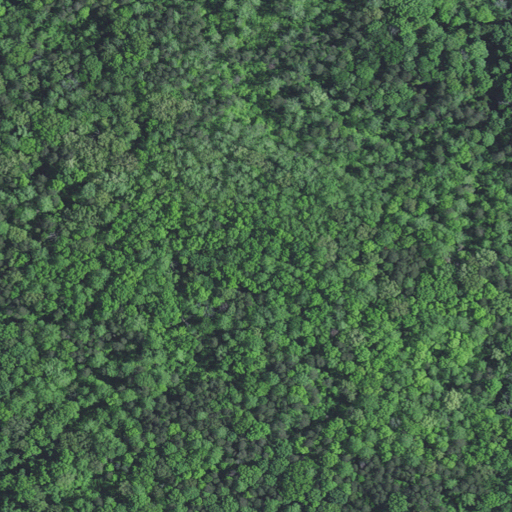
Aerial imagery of mountain in Kentucky named Goblin Knob containing deciduous forest, mixed forest, and evergreen forest